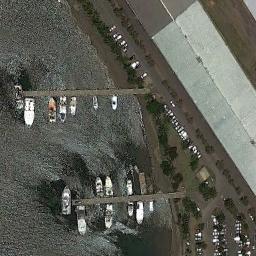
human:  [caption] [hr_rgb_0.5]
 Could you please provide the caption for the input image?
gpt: A building is beside the harbor .

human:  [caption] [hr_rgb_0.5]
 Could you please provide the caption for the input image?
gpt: The harbor has lots of neatly docked boats and a parking lot and a striped building are next to the harbor .

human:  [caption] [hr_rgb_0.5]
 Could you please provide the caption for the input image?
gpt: There are some ships moored on the sea next to the parking lot and the harbor with trees .

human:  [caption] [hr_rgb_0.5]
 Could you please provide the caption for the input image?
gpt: There are containers on the harbor shore .

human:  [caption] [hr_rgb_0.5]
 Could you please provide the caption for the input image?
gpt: There are some ships and a parking lot at the harbor .